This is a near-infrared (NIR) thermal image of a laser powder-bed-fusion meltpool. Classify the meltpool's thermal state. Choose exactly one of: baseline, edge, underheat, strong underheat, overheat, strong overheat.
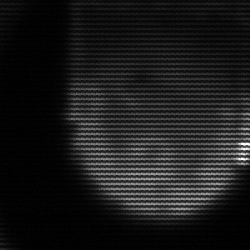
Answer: edge